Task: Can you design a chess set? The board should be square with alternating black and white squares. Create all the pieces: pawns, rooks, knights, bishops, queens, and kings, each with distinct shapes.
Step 1750:
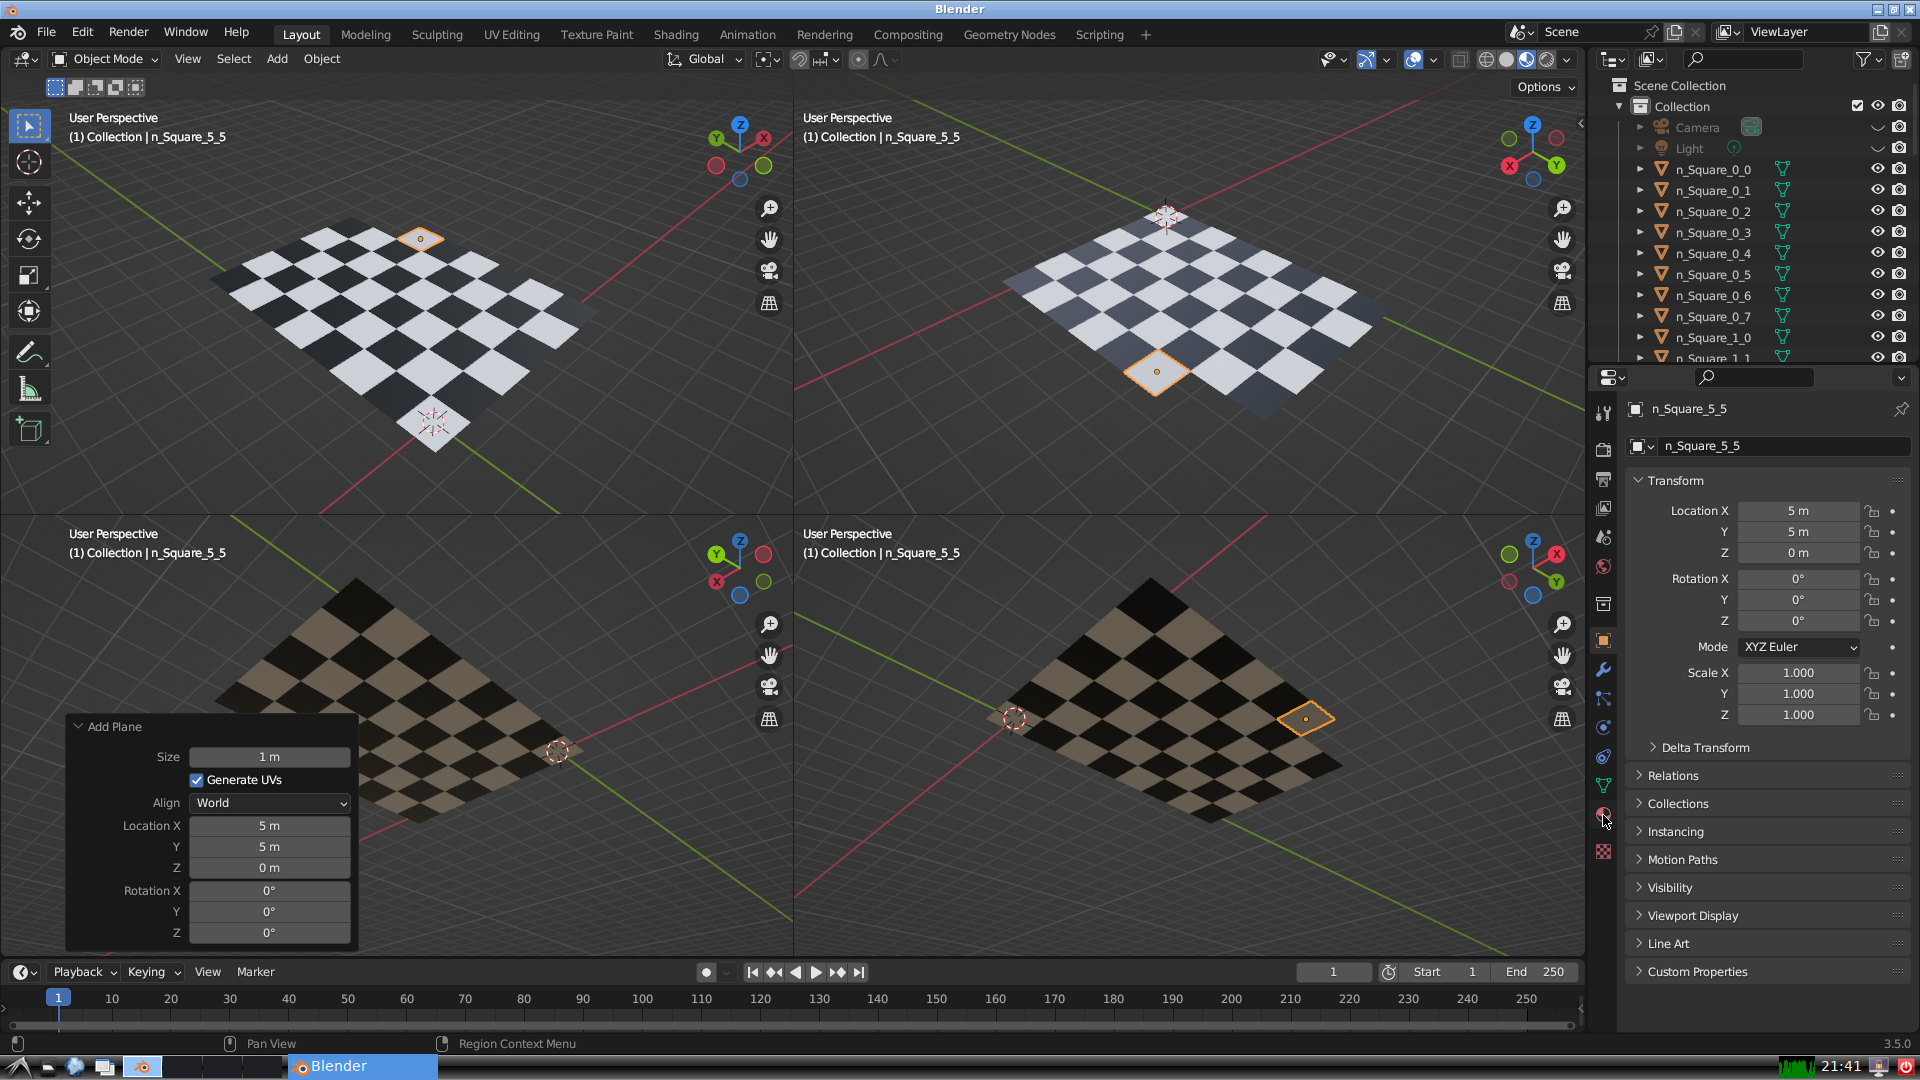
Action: click: no